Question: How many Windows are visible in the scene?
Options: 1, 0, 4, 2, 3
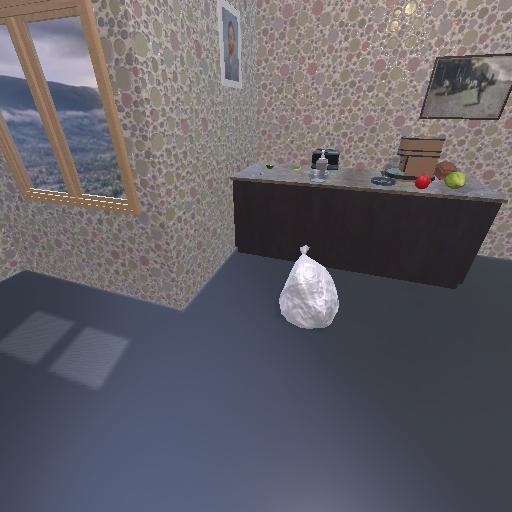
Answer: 1